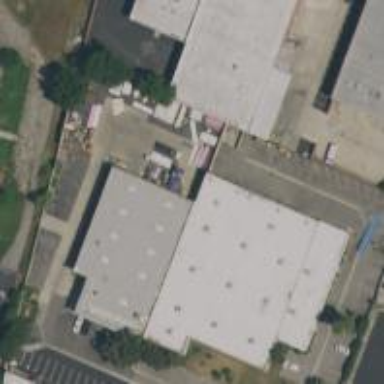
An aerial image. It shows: Warehouse.